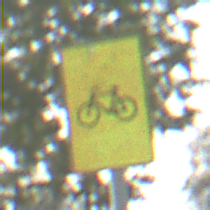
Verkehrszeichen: RadverkehrOhnePfeilsymbol
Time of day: MorningAfternoon
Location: Outdoor (Suburban)
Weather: PartlyCloudy
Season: NotSpecified
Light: Natural